Field crop: maize
Growth stage: 2
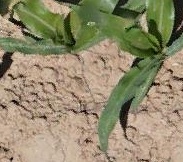
Species: maize